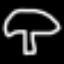
Label: mushroom